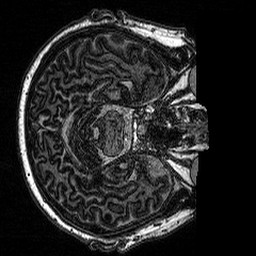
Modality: MP2RAGE
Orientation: axial
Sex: male
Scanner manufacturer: siemens
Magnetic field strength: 3 T
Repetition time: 5 s
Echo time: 0.00292 s